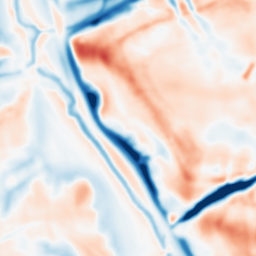
Category: multiscale
Decomposition family: dog_multiscale
Decomposition parameters: sigma_ratio: 1.4
n_scales: 5
base_sigma: 2
Upsampling method: sinc_blackman
Upsampling parameters: scale: 2
kernel_size: 16
Upsampling scale: 2